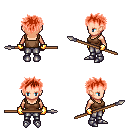
a pixel art fantasy rpg character, female body template, human, light skin, brown pirate shirt, metal pants, red bedhead hairstyle, gold gloves, metal boots, spear, four views (front, back, left, right), 2x2 character sprite sheet, small pixel art, hard edges, no anti-aliasing